Question: A few months ago I imported the HTML5/CSS3 update into Visual Web Developer 2010, and after the update ended I could not open CSS files in the Visual Studio editor. When I try I get the error:
'''
The operation could not be completed. Unspecified error
'''
Here is a image of the error:

I have opened the file successfully in Notepad++, but can be a hassle to do that every time I need to edit CSS or want to debug and switch windows.
Why is this happening? What can I do about it? Is my CSS editor broken for good?
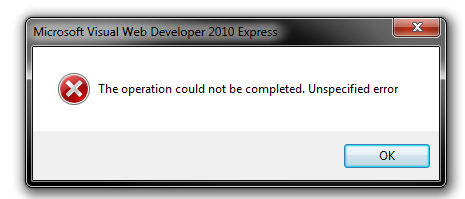
Answer: Turns out since I had installed the <URL>, it didn't work. All I had to do was open the installer again and repair the update. I can now open .css files again!
Useful link I used: <URL>